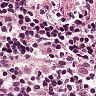
Metastatic tissue present: no